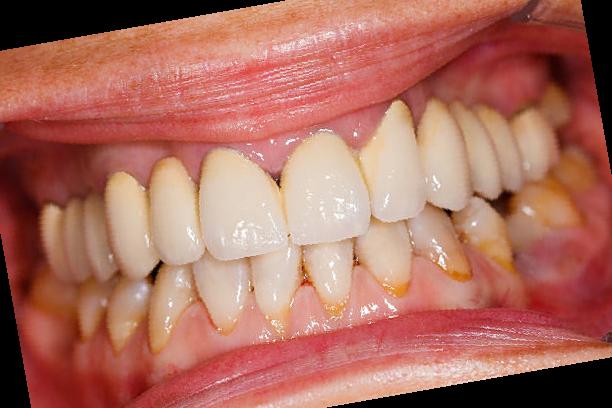
Condition: Calculus